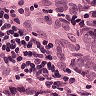
Metastatic tissue present: yes